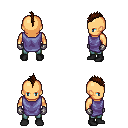
a pixel art fantasy rpg character, male body template, human, tanned skin, chain tabard jacket, teal pants, brown mohawk hairstyle, metal gloves, black shoes, four views (front, back, left, right), 2x2 character sprite sheet, small pixel art, hard edges, no anti-aliasing